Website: macys
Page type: delivery-shipping
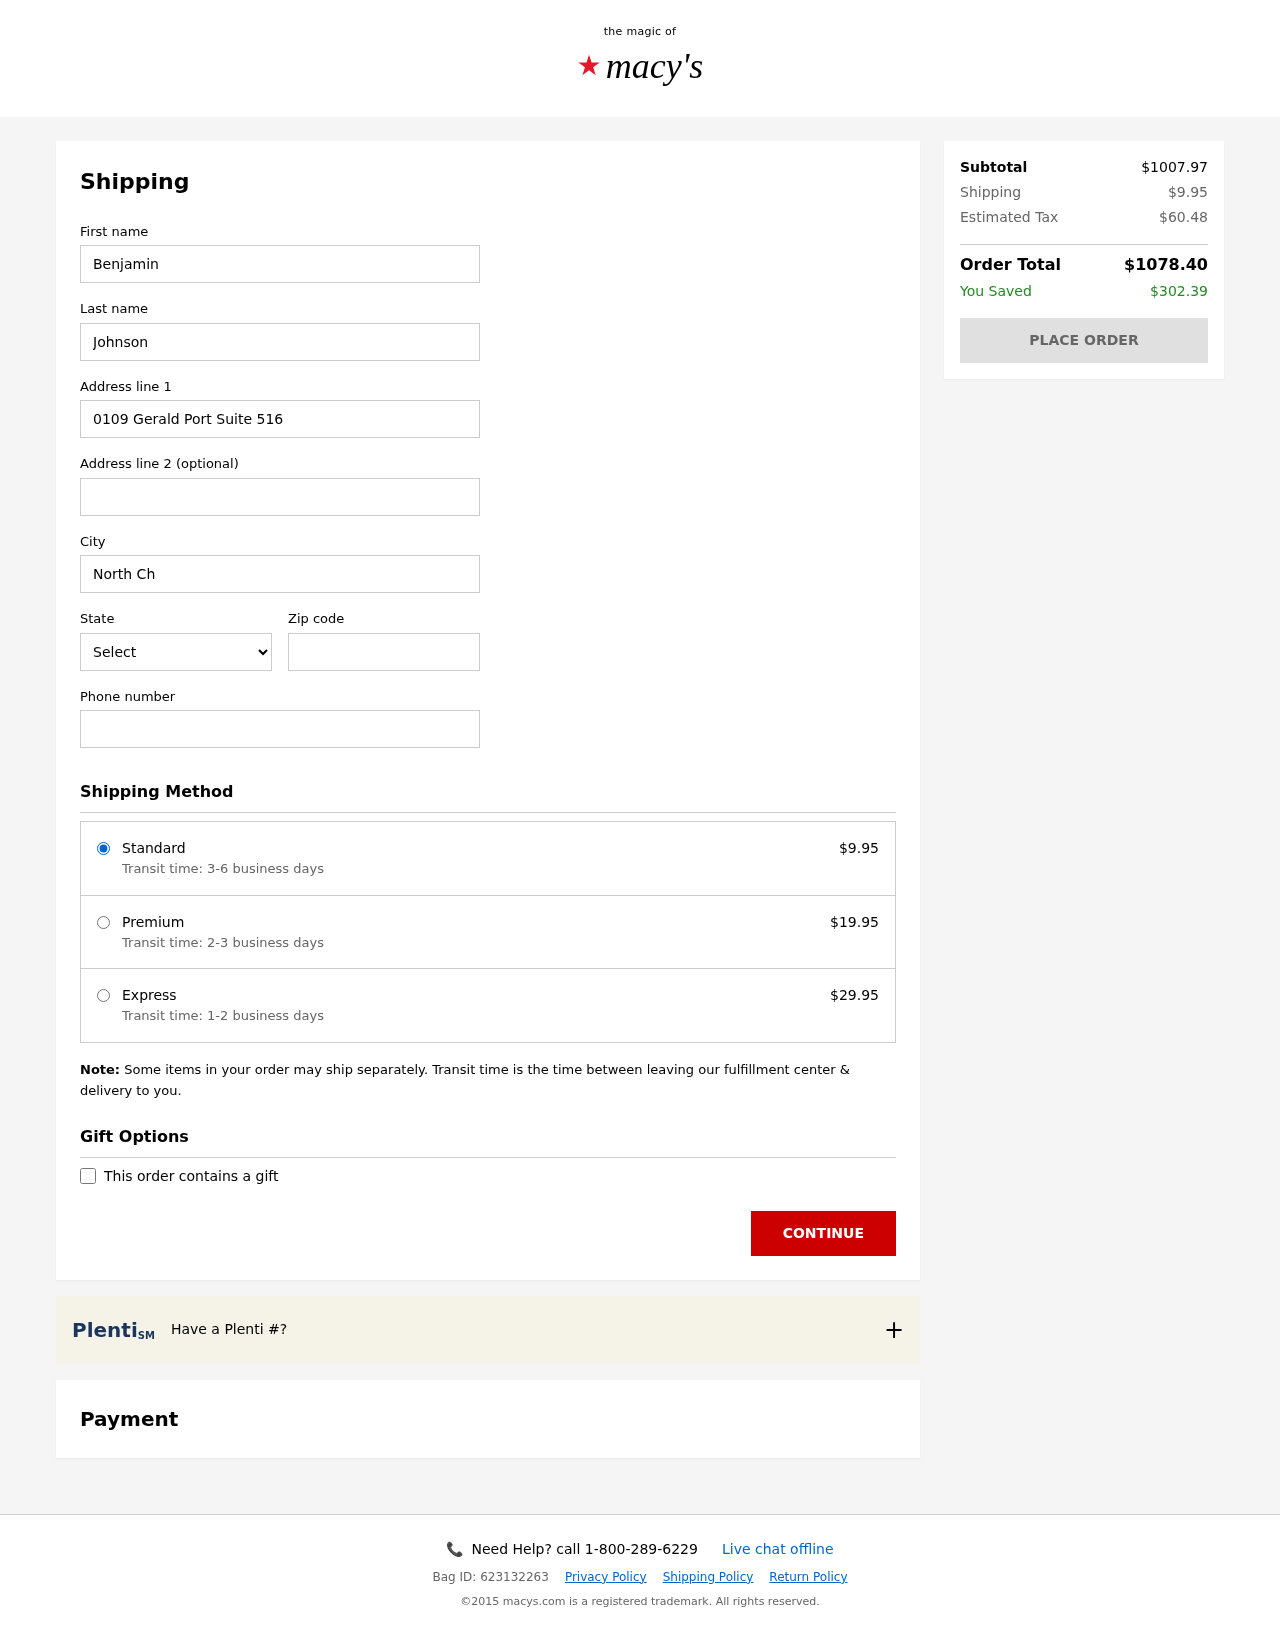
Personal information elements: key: PII_CITY
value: North Chrisberg
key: PII_FIRSTNAME
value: Benjamin
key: PII_LASTNAME
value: Johnson
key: PII_PHONE
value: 8096214757
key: PII_POSTCODE
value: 41556
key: PII_STATE_ABBR
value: MH
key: PII_STREET
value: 0109 Gerald Port Suite 516
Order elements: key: ORDER_SHIPPING_COST
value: $9.95
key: ORDER_SHIPPING_PREMIUM
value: $19.95
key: ORDER_SHIPPING_EXPRESS
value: $29.95
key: ORDER_SUBTOTAL
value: $1007.97
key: ORDER_TAX
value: $60.48
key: ORDER_TOTAL
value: $1078.40
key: ORDER_SAVINGS
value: $302.39